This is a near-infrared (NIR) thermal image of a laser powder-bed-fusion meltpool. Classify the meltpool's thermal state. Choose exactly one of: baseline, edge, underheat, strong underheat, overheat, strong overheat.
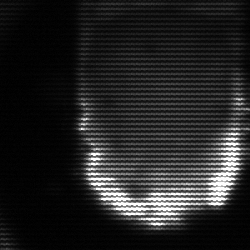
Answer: baseline